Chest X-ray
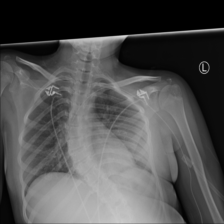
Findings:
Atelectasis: negative
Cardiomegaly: negative
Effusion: negative
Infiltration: negative
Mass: negative
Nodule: negative
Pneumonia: negative
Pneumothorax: negative
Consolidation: negative
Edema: negative
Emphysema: negative
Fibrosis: negative
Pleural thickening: negative
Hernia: negative